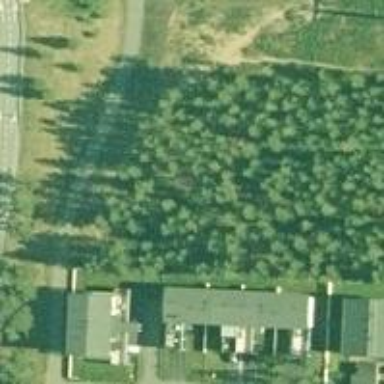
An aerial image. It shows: Path.